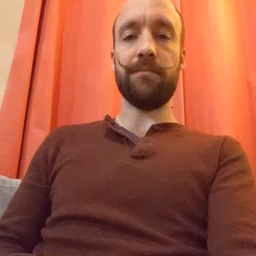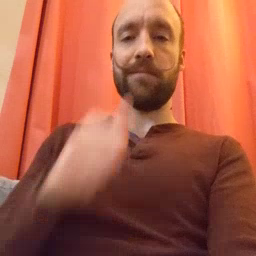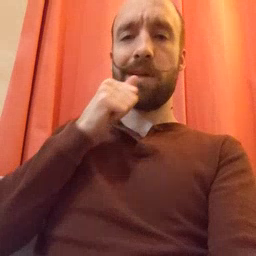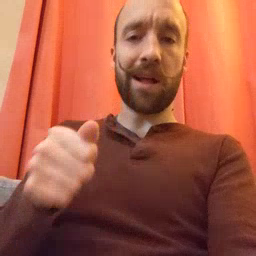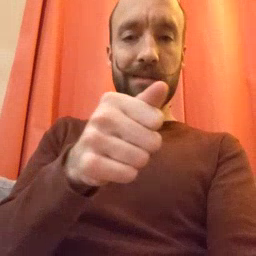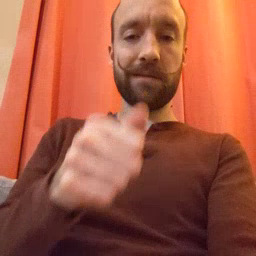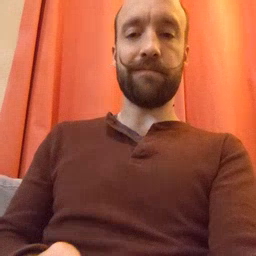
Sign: hide